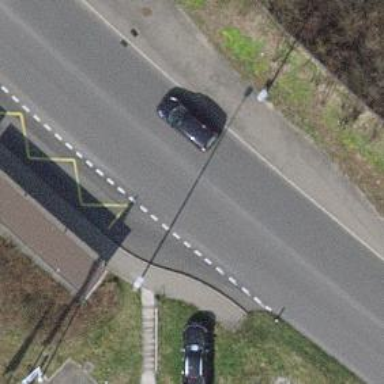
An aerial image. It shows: Bus stop for trolleybuses with designated stop position.